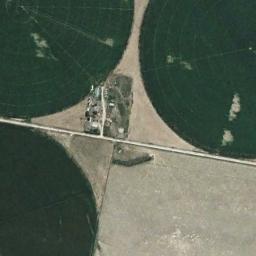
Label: circular_farmland